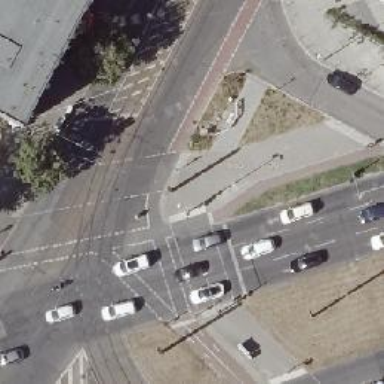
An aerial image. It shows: Road crossing with traffic signals.